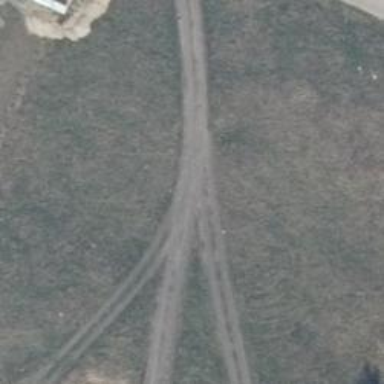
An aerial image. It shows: Track road with grade3 tracktype.